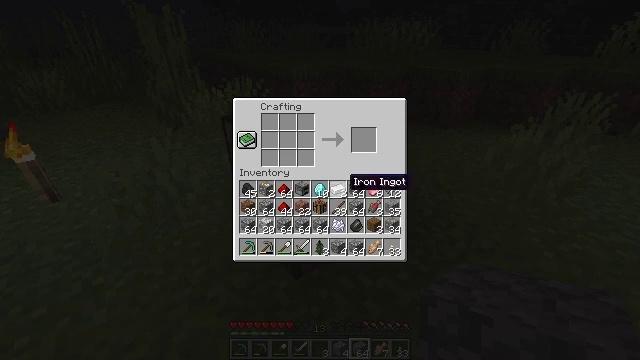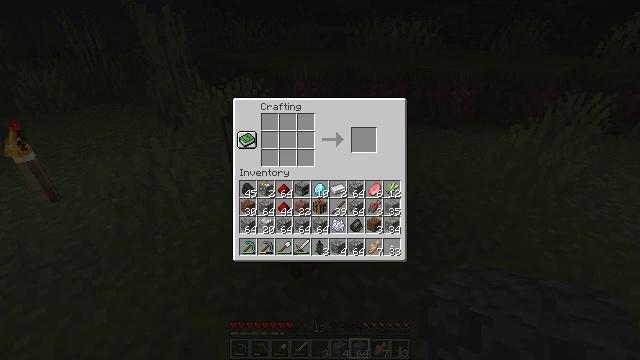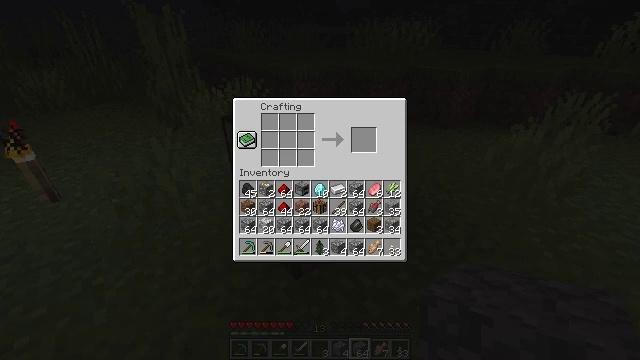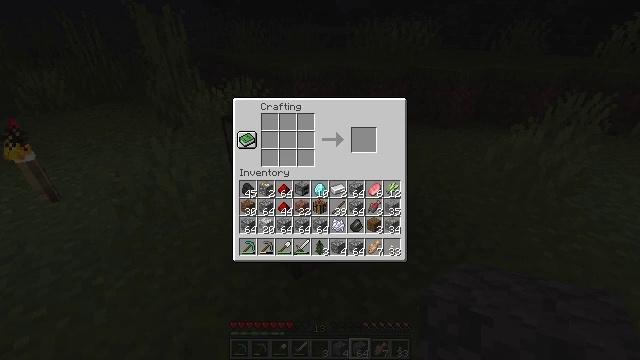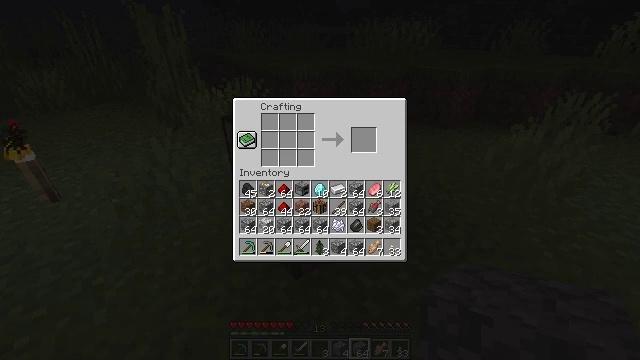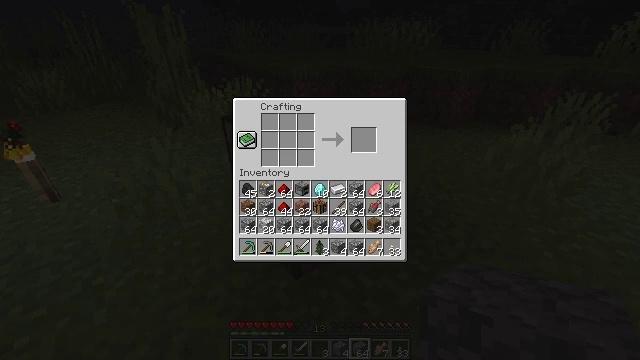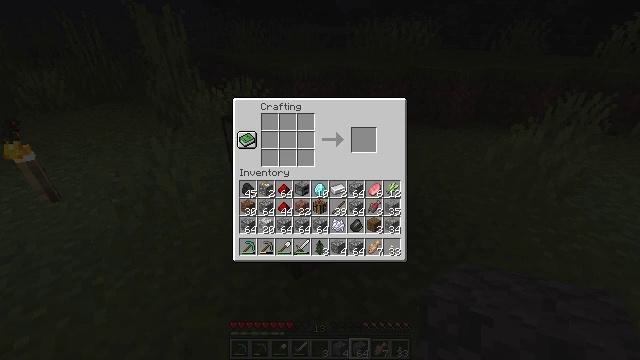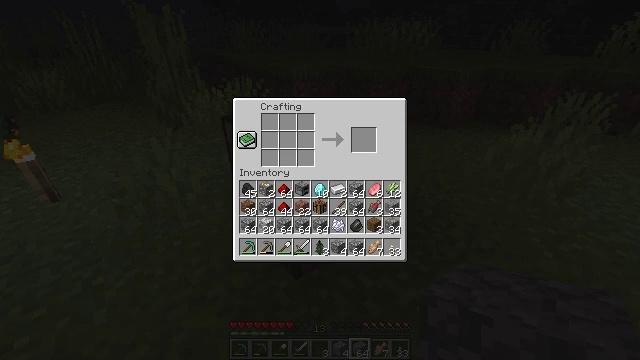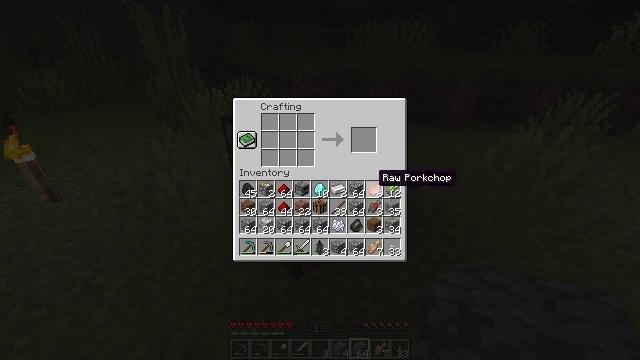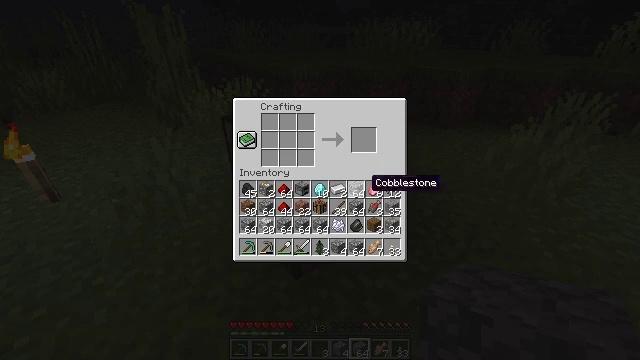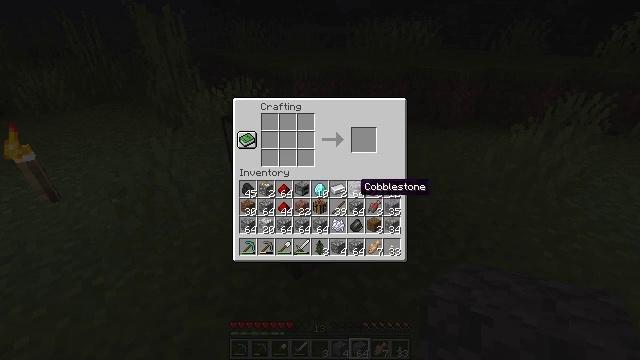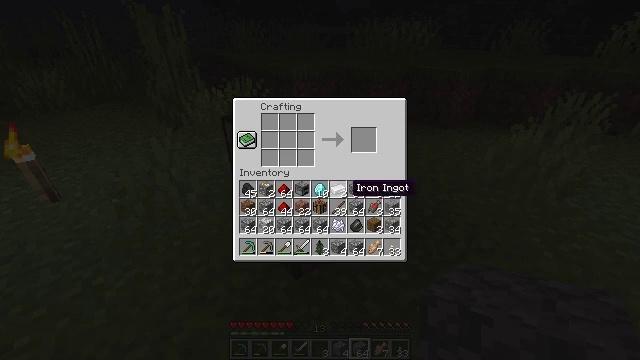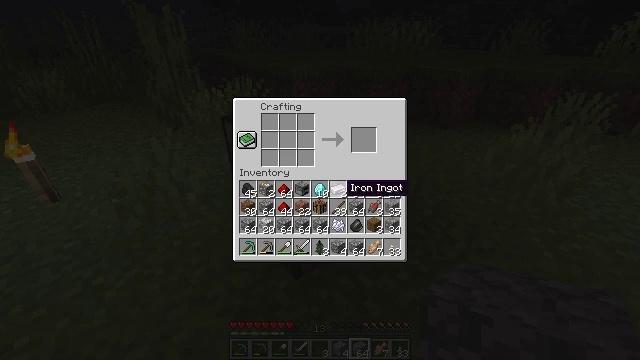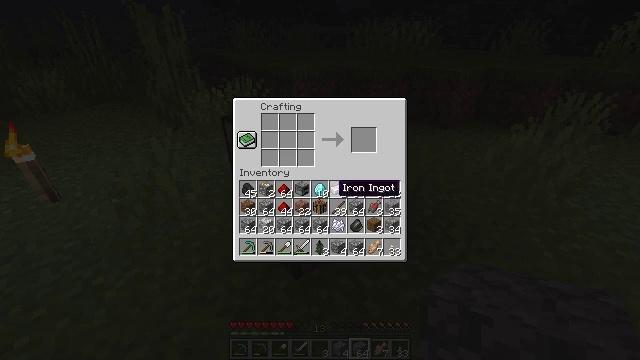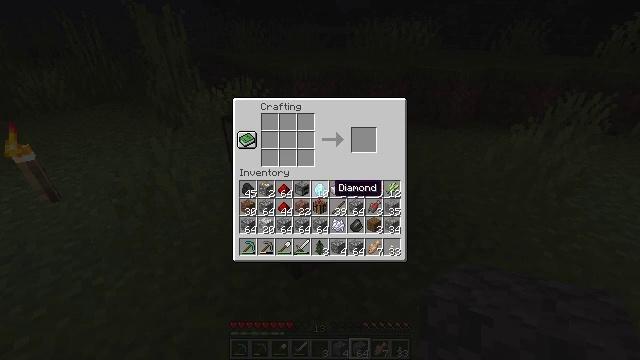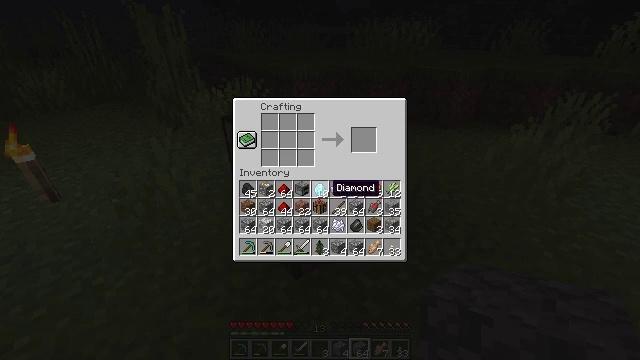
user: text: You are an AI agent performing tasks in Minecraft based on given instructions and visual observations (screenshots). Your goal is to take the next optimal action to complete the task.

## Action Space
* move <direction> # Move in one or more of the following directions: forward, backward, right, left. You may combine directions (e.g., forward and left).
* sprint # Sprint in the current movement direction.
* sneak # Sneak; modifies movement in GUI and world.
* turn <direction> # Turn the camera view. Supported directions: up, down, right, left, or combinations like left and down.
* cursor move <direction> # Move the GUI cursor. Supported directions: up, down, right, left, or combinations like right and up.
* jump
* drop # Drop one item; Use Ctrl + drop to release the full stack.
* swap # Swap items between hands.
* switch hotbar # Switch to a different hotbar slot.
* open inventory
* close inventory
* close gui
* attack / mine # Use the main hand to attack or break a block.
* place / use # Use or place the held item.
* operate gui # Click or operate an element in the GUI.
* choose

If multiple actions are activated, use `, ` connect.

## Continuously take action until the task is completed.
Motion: motion action
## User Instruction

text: Remove a crafting table from the inventory.
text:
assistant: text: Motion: cursor move right and up
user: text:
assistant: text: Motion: cursor move right and up
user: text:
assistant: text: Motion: cursor move right
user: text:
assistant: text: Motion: no_op
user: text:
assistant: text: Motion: cursor move left
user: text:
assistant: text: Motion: cursor move left and down
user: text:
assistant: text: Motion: cursor move left and down
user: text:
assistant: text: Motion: cursor move left
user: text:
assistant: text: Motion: cursor move left
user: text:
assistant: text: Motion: cursor move left
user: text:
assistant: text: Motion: cursor move left
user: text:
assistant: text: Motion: no_op
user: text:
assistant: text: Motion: cursor move left
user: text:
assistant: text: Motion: no_op
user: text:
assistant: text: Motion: no_op
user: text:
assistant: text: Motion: no_op
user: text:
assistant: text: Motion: no_op
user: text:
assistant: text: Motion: no_op
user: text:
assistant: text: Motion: no_op
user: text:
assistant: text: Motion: no_op
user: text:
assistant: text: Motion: no_op
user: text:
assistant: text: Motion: no_op
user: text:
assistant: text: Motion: close gui
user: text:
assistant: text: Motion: no_op
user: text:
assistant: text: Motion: no_op
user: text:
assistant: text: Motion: no_op
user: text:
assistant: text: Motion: no_op
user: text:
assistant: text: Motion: no_op
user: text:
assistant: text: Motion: no_op
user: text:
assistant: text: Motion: no_op